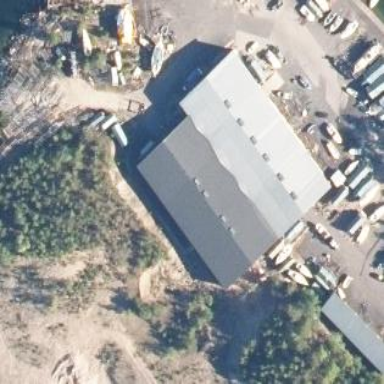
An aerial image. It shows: Building located near boatyard.